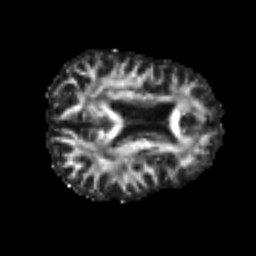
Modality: FA
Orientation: axial
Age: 59
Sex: female
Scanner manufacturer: siemens
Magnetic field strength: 3 T
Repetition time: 4.999 s
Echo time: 0.07946 s